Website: slack
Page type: billing-address
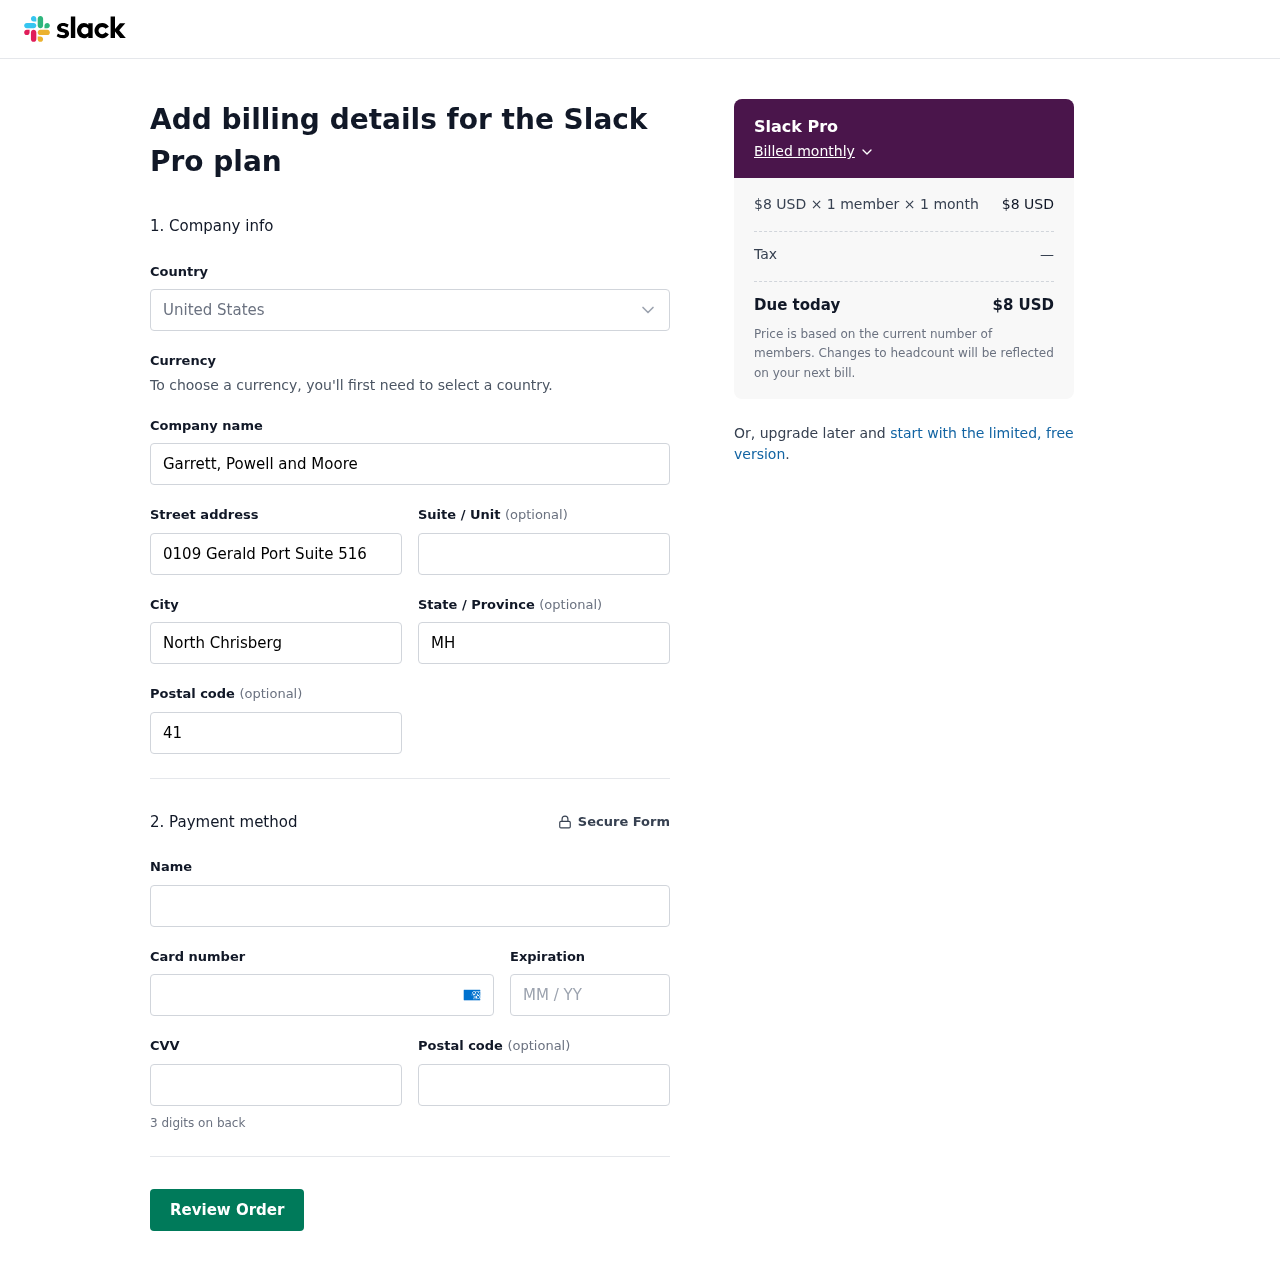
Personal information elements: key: PII_CARD_CVV
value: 4053
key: PII_CARD_EXPIRY
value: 02/30
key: PII_CARD_NUMBER
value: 3790 9242 6285 730
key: PII_CITY
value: North Chrisberg
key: PII_COMPANY
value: Garrett, Powell and Moore
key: PII_COUNTRY
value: United States
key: PII_FULLNAME
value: Benjamin Johnson
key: PII_POSTCODE
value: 41556
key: PII_STATE
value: MH
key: PII_STREET
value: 0109 Gerald Port Suite 516
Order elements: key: ORDER_PLAN_PRICE
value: $8 USD
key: ORDER_NUM_MEMBERS
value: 1 member
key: ORDER_NUM_MONTHS
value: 1 month
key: ORDER_SUBTOTAL
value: $8 USD
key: ORDER_TAX
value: —
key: ORDER_TOTAL
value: $8 USD